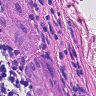
Metastatic tissue present: yes